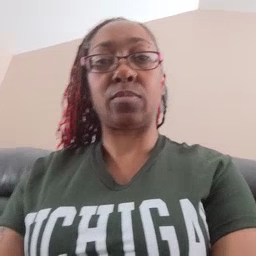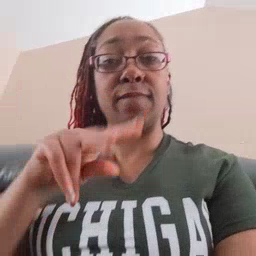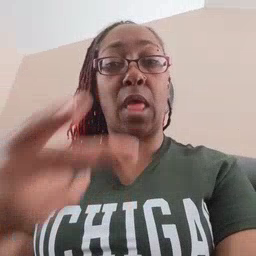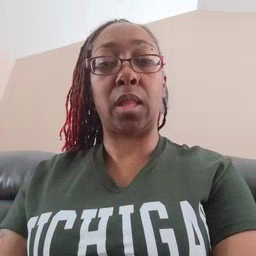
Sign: fall